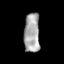
Tissue: skin
Cell type: Epithelial cells
Senescence score: 0.2559
Nuclear area (px): 605
Mean DAPI intensity: 166.066